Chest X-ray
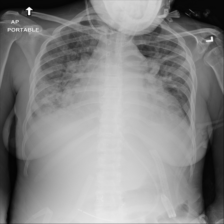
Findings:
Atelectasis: positive
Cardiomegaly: negative
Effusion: negative
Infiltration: positive
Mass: negative
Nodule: negative
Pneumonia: negative
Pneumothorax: negative
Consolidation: negative
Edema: negative
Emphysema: negative
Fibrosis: negative
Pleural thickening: negative
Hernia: negative